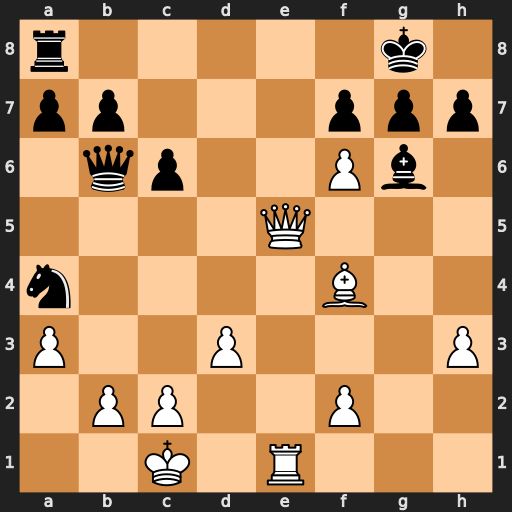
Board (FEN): r5k1/pp3ppp/1qp2Pb1/4Q3/n4B2/P2P3P/1PP2P2/2K1R3
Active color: w
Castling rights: -
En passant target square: -
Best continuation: Qe8+ Rxe8 Rxe8#